Question: C++ skills are not that sharp when it comes to spotting errors that the compiler does not know how to find. Obviously there is not a missing ';' before the '*'. Perhaps one of those situations where it doesn't like an include statement. Can someone please help find the error(s) and explain why it's throwing it? Thank you!
Main.cpp
'''
#include <iostream>
#include "Grid.h"
using namespace std;
int main()
{
Grid myGrid(15, 15, 15, 3);
myGrid.PrintGrid();
cout << endl << "The node closest to <0,0> is " << myGrid.GetNodeClosestToOrigin()->letter << "." << endl;
system("pause");
return 0;
}
'''
Edge.h
'''
#pragma once
#include "Node.h"
using namespace std;
class Edge
{
public:
Node* destination;
double weight;
Edge(Node* destination, double weight);
~Edge(void);
};
'''
Edge.cpp
'''
#include "Edge.h"
#include "Node.h"
using namespace std;
Edge::Edge(Node* destination, double weight)
{
this->destination = destination;
this->weight = weight;
}
Edge::~Edge(void)
{
}
'''
Node.h
'''
#pragma once
#include <vector>
#include "Node.h"
#include "Edge.h"
using namespace std;
class Node
{
public:
int x;
int y;
char letter;
vector<Edge> edges;
Node(void);
~Node(void);
void AddEdge(Node* destination);
bool ContainsEdgeWithDestination(Node* destination);
double GetDistanceTo(int x, int y);
double GetDistanceTo(Node* node);
};
'''
Node.cpp
'''
#include "Node.h"
using namespace std;
Node::Node(void)
{
}
Node::~Node(void)
{
}
void Node::AddEdge(Node* destination)
{
double weight = GetDistanceTo(destination);
Edge myEdge(destination, weight);
this->edges.push_back(myEdge);
}
bool Node::ContainsEdgeWithDestination(Node* destination)
{
for (int i = 0; i < edges.size(); i++)
{
if (edges[i].destination == destination)
return true;
}
return false;
}
double Node::GetDistanceTo(int x, int y)
{
double a = ((double)x - (double)this->x)*((double)x - (double)this->x);
double b = ((double)y - (double)this->y)*((double)y - (double)this->y);
return sqrt(a + b);
}
double Node::GetDistanceTo(Node* node)
{
return GetDistanceTo(node->x, node->y);
}
'''
UPDATE:
Edge.h
'''
#pragma once
#include "Node.h"
using namespace std;
class Grid
{
private:
Node *nodes;
int gridWidth;
int gridHeight;
int numNodes;
int neighborsPerNode;
double GetDistance(int x1, int y1, int x2, int y2);
public:
Grid(int gridWidth, int gridHeight, int numNodes, int neighborsPerNode);
~Grid();
void Initialize();
bool IsNodeAtLocation(int x, int y);
Node* GetNodeAtLocation(int x, int y);
Node* GetNodeClosestToOrigin();
void PrintGrid();
};
'''
Grid.cpp
'''
#include <iostream>
#include <random>
#include <math.h>
#include <stdlib.h>
#include <time.h>
#include "Grid.h"
#include "Node.h"
using namespace std;
Grid::Grid(int gridWidth, int gridHeight, int numNodes, int neighborsPerNode)
{
this->gridWidth = gridWidth;
this->gridHeight = gridHeight;
this->numNodes = numNodes;
this->neighborsPerNode = neighborsPerNode;
nodes = new Node[numNodes];
Initialize();
}
Grid::~Grid(void)
{
}
void Grid::Initialize()
{
srand(time(NULL));
// Create nodes.
for (int i = 0; i < numNodes; i++)
{
int x;
int y;
do
{
// Randomize a position for a new node.
x = rand() % gridWidth;
y = rand() % gridHeight;
} while (IsNodeAtLocation(x, y));
// Position is available to place new node.
nodes[i].x = x;
nodes[i].y = y;
nodes[i].letter = 65 + i;
}
// Create edges.
int edgeCount[15];
for (int i = 0; i < numNodes; i++) edgeCount[i] = 0;
for (int i = 0; i < numNodes; i++)
{
if (edgeCount[i] < neighborsPerNode)
{
for (int j = edgeCount[i]; j < neighborsPerNode; j++)
{
// Randomize a node to create an edge to.
int destination;
while(true)
{
destination = rand() % numNodes;
// Check if destination is current node.
if (destination == i) continue;
// Check if destination already has maximum amount of edges.
if (edgeCount[destination] >= neighborsPerNode) continue;
// Check if node already has an edge with this destination.
if (nodes[i].ContainsEdgeWithDestination(&nodes[destination])) continue;
// Should be ok. Create new edge.
nodes[i].AddEdge(&nodes[destination]);
nodes[destination].AddEdge(&nodes[i]);
edgeCount[destination]++;
break;
}
}
}
}
cout << "We're in business" << endl;
}
bool Grid::IsNodeAtLocation(int x, int y)
{
for (int i = 0; i < numNodes; i++)
{
if (nodes[i].x == x && nodes[i].y == y)
return true;
}
return false;
}
Node* Grid::GetNodeAtLocation(int x, int y)
{
for (int i = 0; i < numNodes; i++)
{
if (nodes[i].x == x && nodes[i].y == y)
return &nodes[i];
}
return NULL;
}
Node* Grid::GetNodeClosestToOrigin()
{
double smallestDistance = 999999.0;
int indexOfNode;
for (int i = 0; i < numNodes; i++)
{
double distance = GetDistance(0, 0, nodes[i].x, nodes[i].y);
if (distance < smallestDistance)
{
smallestDistance = distance;
indexOfNode = i;
}
}
return &nodes[indexOfNode];
}
double Grid::GetDistance(int x1, int y1, int x2, int y2)
{
double a = ((double)x2 - (double)x1)*((double)x2 - (double)x1);
double b = ((double)y2 - (double)y1)*((double)y2 - (double)y1);
return sqrt(a + b);
}
void Grid::PrintGrid()
{
for (int i = 0; i < gridWidth * 2 + 2; i++)
cout << "-";
cout << endl;
for (int y = 0; y < gridHeight; y++)
{
cout << "|";
for (int x = 0; x < gridWidth; x++)
{
Node* myNode = GetNodeAtLocation(x, y);
if (myNode != NULL)
cout << myNode->letter << " ";
else
cout << " ";
}
cout << "|" << endl;
}
for (int i = 0; i < gridWidth * 2 + 2; i++)
cout << "-";
cout << endl;
}
'''
Error List:

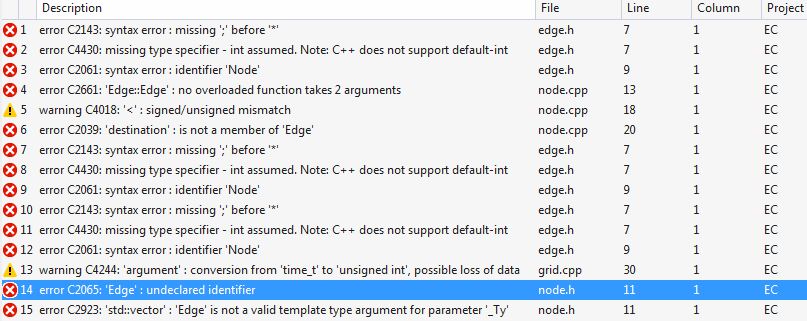
Answer: You have a circular include issue - node includes edge and the other way around. In the header files, replace
'''
#include <Node.h>
'''
with
'''
class Node;
'''
(similar for Edge) and it should work.